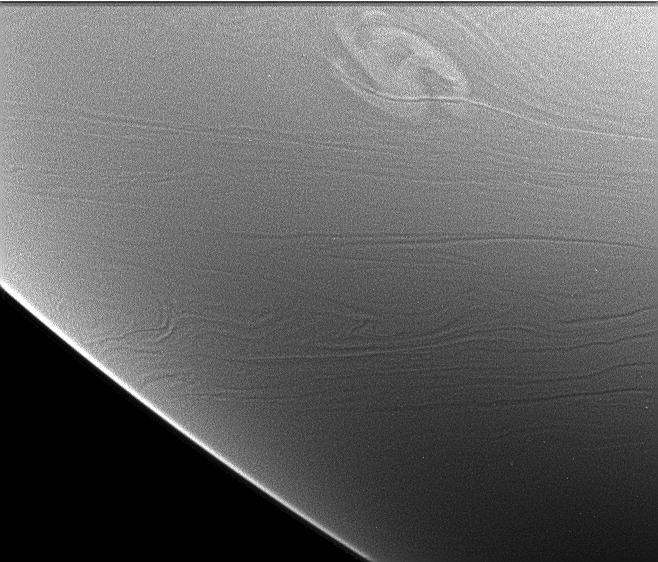
Storm at Night Limb View Saturn, Cassini-Huygens